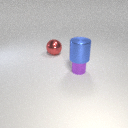
large blue metal cylinder above small purple metal cylinder